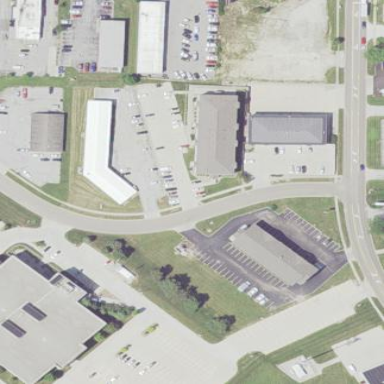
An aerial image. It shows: Retail area.